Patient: sex F, age 61
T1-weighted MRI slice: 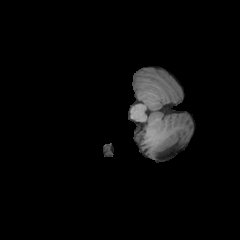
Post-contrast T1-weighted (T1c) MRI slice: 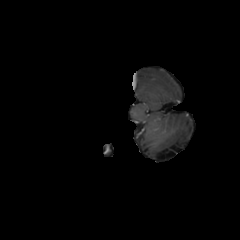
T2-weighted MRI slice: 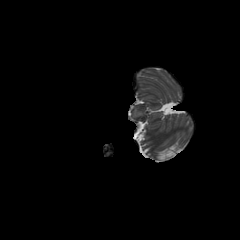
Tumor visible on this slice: no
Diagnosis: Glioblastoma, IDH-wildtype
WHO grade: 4